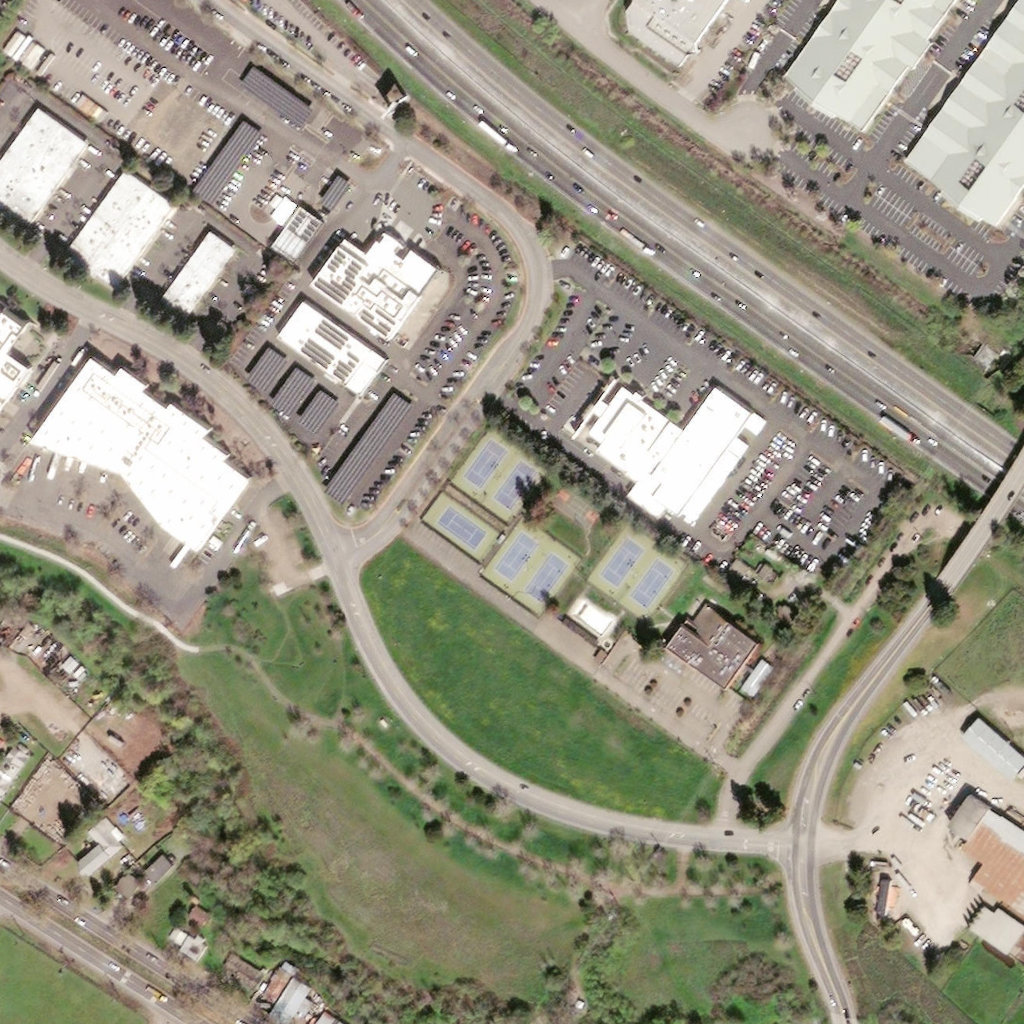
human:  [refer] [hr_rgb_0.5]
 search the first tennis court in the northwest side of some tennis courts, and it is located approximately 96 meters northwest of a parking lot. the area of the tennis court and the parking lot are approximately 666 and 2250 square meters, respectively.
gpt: <box>[[43, 41, 50, 49, 0]]</box>

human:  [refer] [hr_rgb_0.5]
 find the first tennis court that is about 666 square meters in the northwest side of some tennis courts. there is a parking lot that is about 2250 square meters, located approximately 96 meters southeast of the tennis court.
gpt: <box>[[43, 41, 50, 49, 0]]</box>

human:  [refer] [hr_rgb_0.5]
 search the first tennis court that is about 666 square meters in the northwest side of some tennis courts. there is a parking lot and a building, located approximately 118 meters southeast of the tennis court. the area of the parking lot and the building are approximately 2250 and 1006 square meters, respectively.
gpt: <box>[[43, 41, 50, 49, 0]]</box>

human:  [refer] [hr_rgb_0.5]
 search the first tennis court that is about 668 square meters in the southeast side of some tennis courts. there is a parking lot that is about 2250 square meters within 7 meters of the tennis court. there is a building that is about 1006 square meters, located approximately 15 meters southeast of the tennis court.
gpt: <box>[[60, 53, 67, 60, 0]]</box>